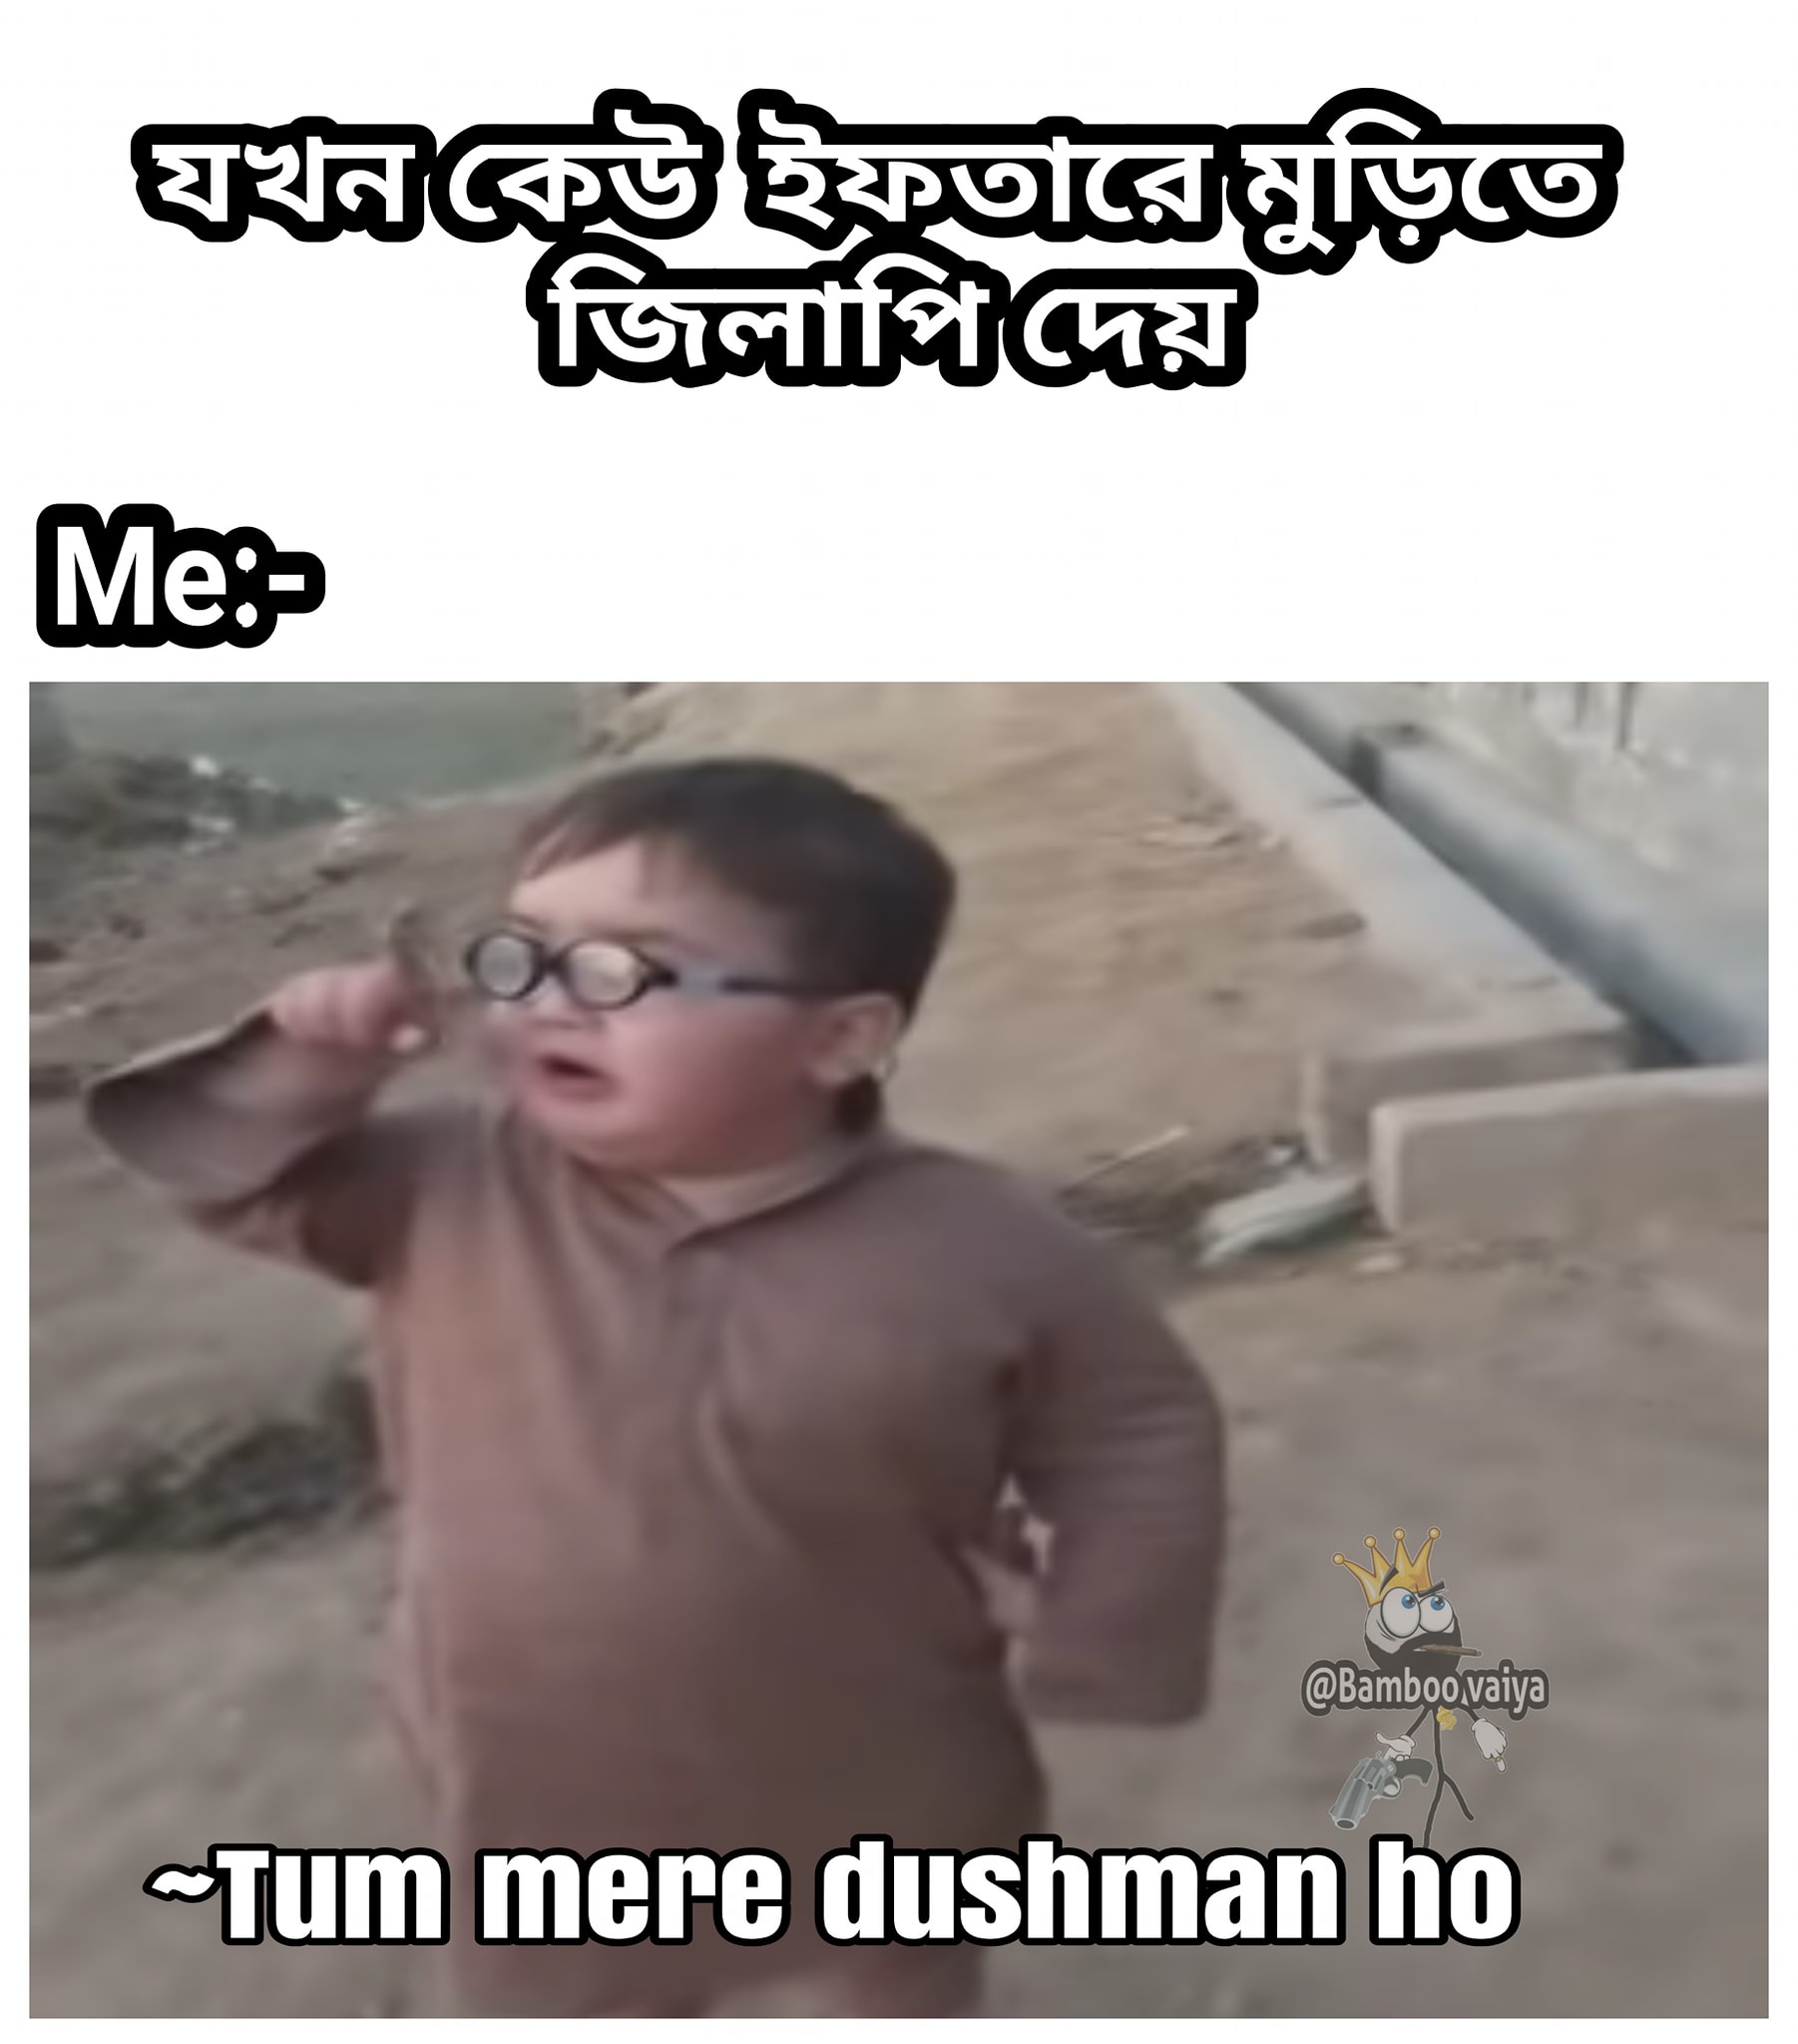
Caption: যখন কেউ ইফতারে মুড়িতে জিলাপি দেয়    Me:-   ~Tum mere dushman ho
Label: non-hate